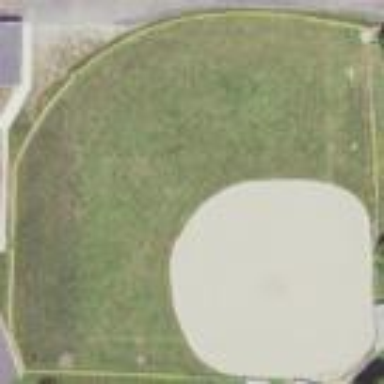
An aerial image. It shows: Baseball pitch for leisure land activities.